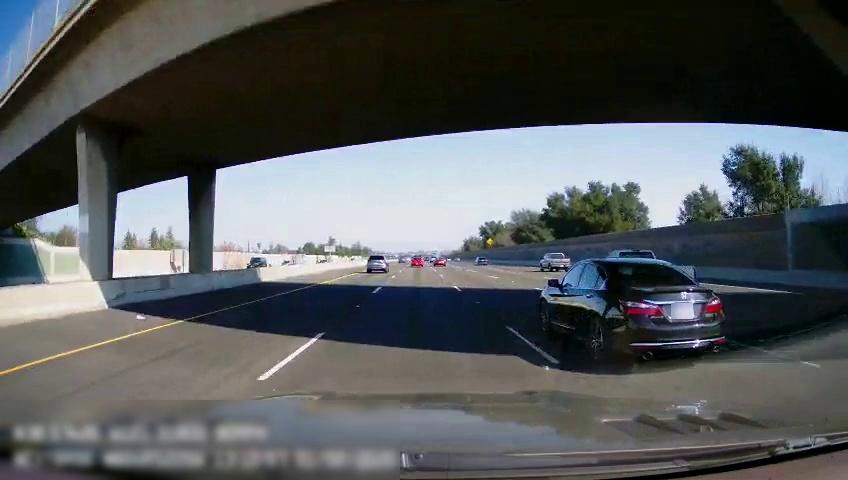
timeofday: Day
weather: Sunny
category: Drivable Space
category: Vehicles | Car
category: Vehicles | Car
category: Vehicles | Car
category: Vehicles | Car
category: Vehicles | SUV
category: Vehicles | Truck
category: Vehicles | SUV
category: Vehicles | Truck
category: Vehicles | Car
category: Vehicles | SUV
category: Lanes | Alternate Lane
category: Lanes | Current Lane
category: Lanes | Current Lane
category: Lanes | Alternate Lane
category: Lanes | Alternate Lane
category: Lanes | Alternate Lane
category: Traffic | Signs